Question: I'm using VBA in Access 2013. I'm trying to reference an Excel range that includes a ! character. By the time it gets evaluated, it has been changed to a $ character - so my code won't work.
The relevant lines of my code are
'''
range = "'" & Page.Name & "'" & "!A:O"
DoCmd.TransferSpreadsheet acImport, , "temp", Source, True, range
'''
where the 1st line sets the range variable and the 2nd line uses it. When I run the code, I get the following error:

where it seems that the ! has been replaced by a $, causing the error
How can I fix this or workaround the problem with a different approach?
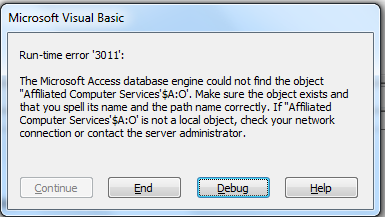
Answer: Try removing your single quotes from your 'range'.
'''
range = Page.Name & "!A:O"
'''
I was able to reproduce the error, and removing the single quotes cleared it up for me.